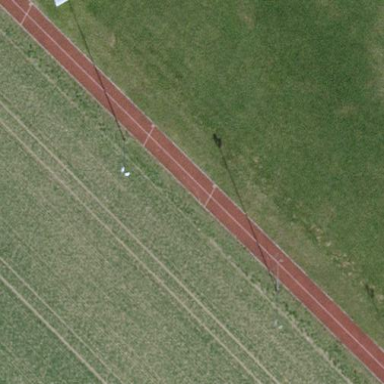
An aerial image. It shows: Athletics track located on leisure land.